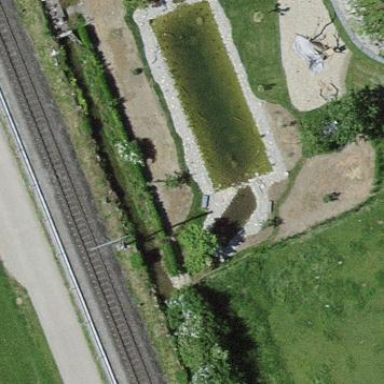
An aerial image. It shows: Pond with natural water.